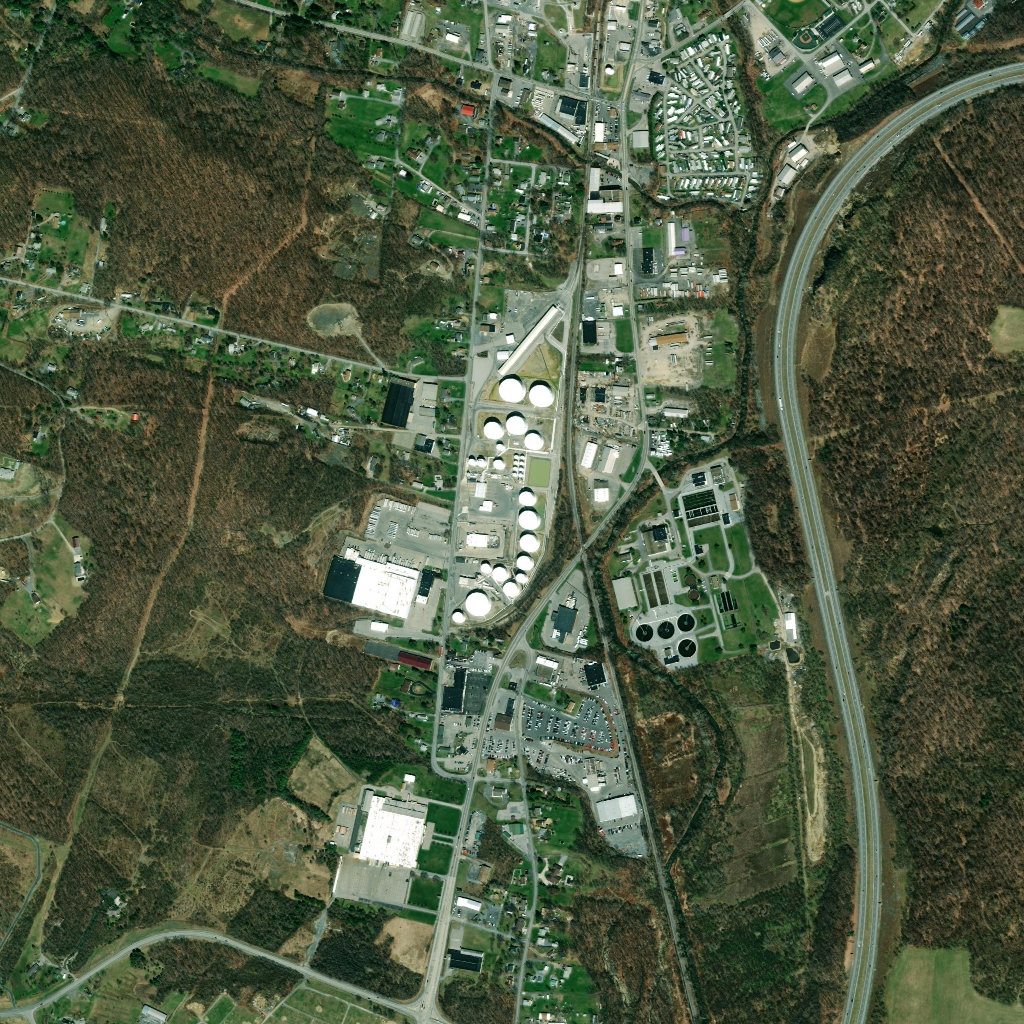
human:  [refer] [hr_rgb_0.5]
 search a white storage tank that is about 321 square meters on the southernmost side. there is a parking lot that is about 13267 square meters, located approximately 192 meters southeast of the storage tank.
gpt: <box>[[44, 59, 45, 60, 0]]</box>

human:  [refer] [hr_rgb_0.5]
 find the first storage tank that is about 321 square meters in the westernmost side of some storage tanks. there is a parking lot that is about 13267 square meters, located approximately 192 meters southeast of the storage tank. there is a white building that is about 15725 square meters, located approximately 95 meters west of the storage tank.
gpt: <box>[[44, 59, 45, 60, 0]]</box>

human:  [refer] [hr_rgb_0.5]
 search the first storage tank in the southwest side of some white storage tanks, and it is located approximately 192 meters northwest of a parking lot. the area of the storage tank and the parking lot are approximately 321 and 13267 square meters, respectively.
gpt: <box>[[43, 59, 45, 60, 0]]</box>